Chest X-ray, PA view. Patient: 58 years old, sex F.
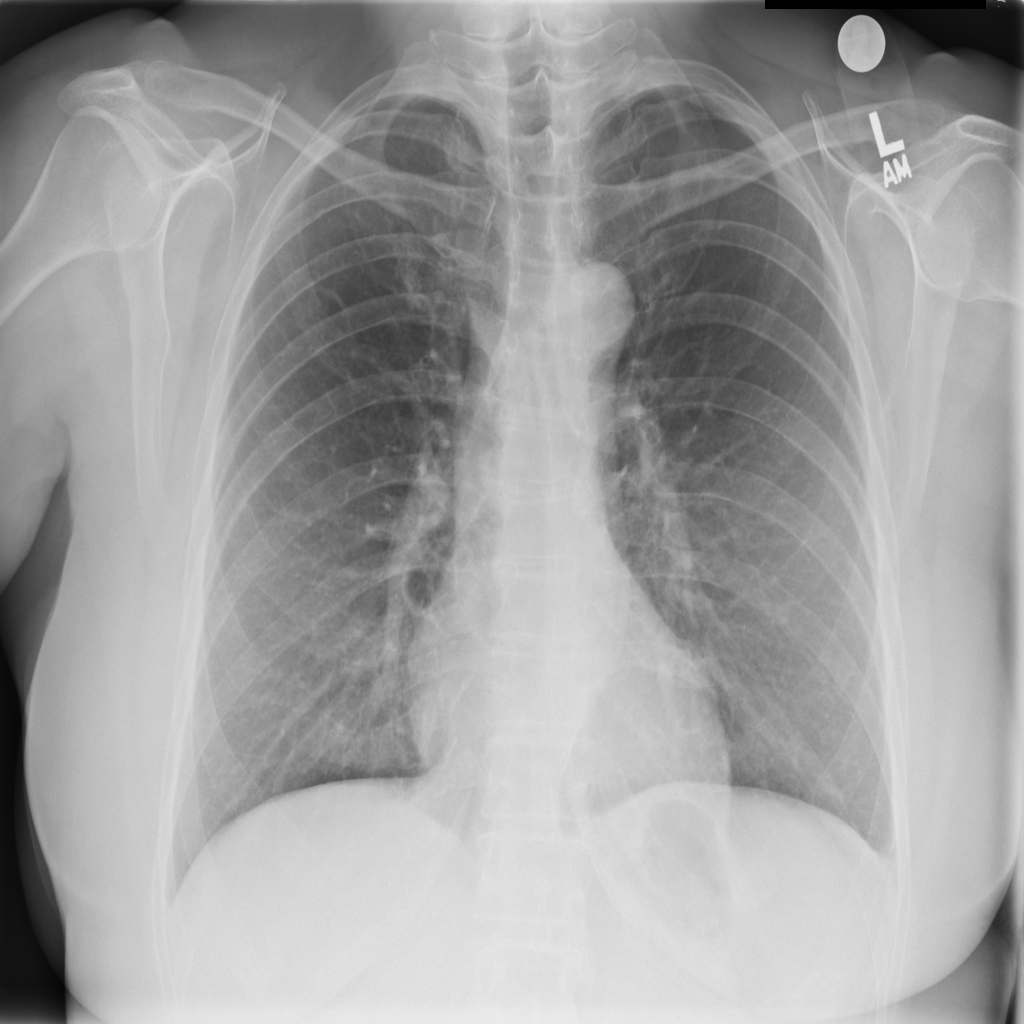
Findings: No Finding